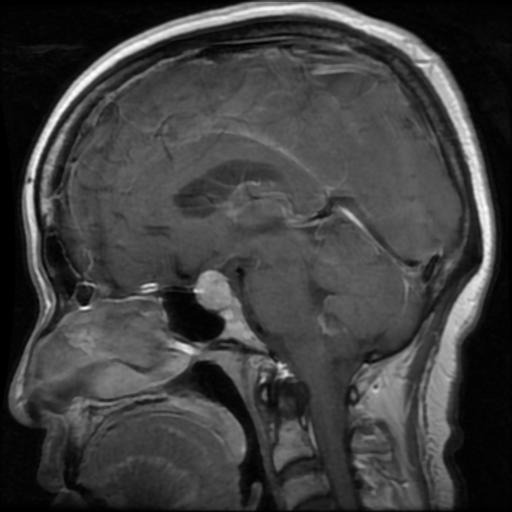
Label: pituitary